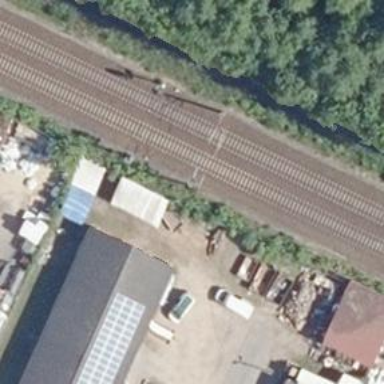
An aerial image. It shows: Railway signal.